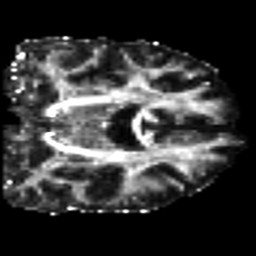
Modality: FA
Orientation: coronal
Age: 37
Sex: female
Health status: ill
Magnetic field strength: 3 T
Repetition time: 9 s
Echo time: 0.093 s